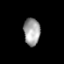
Tissue: prostate
Cell type: T cells
Senescence score: 0.6972
Nuclear area (px): 441
Mean DAPI intensity: 161.066